Question: How would one go about implementing a slider like this on a website? Is there an out of the box solution using something like jQuery or even just css? What is this type of slider called?

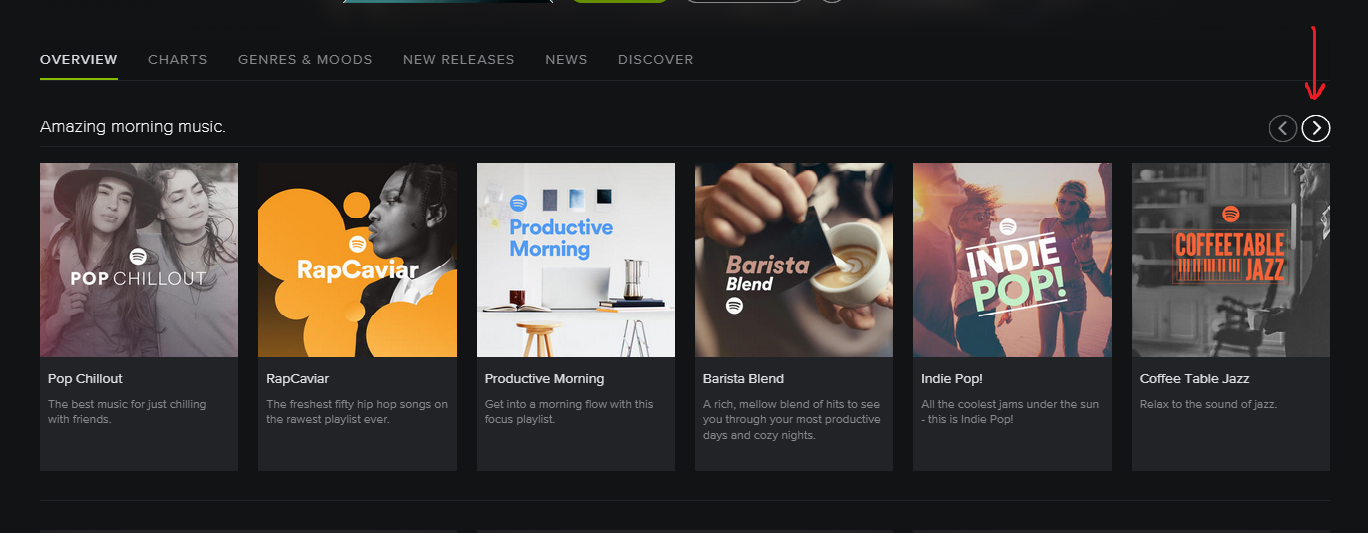
Answer: This type of the component is called carousel. There are number of choices:
<URL>
<URL>
<URL>
<URL>